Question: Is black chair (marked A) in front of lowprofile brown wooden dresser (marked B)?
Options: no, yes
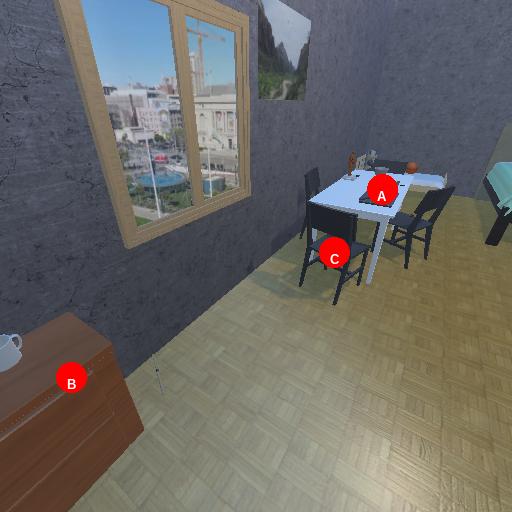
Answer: no